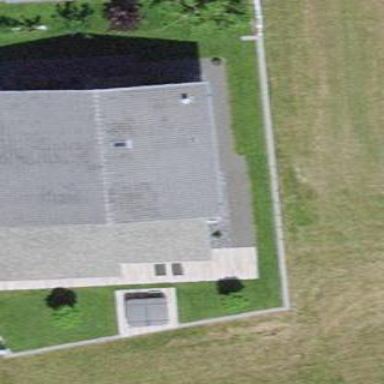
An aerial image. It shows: Building with gabled roof oriented across.